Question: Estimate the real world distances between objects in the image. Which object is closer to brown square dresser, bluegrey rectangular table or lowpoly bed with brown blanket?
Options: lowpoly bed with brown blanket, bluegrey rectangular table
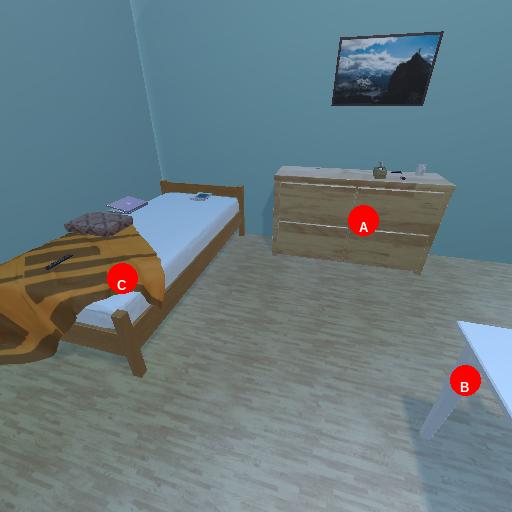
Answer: lowpoly bed with brown blanket